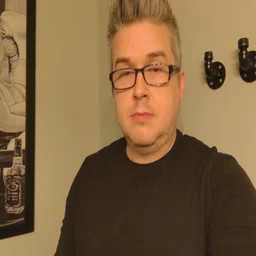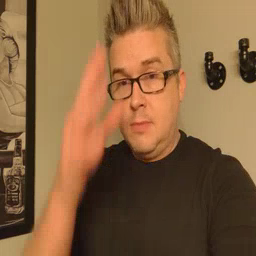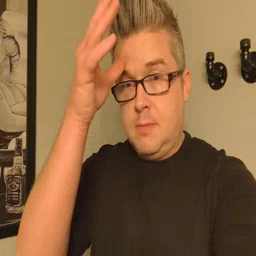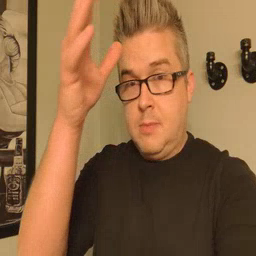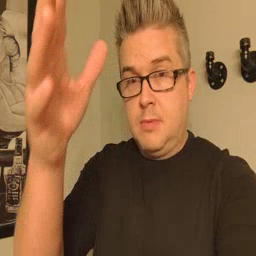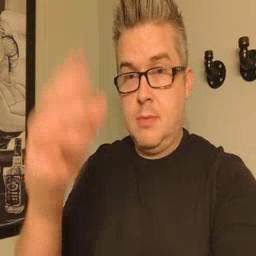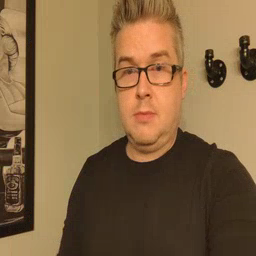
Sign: grandpa